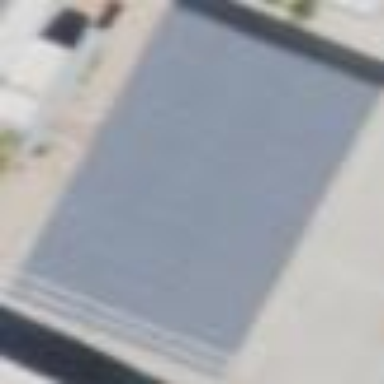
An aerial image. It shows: Solar power generator on glass roof. The generator uses photovoltaic technology with solar photovoltaic panels.